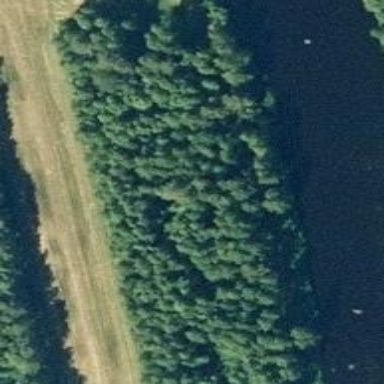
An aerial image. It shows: Forest area.